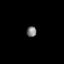
Tissue: prostate
Cell type: B cells
Senescence score: 0.8011
Nuclear area (px): 104
Mean DAPI intensity: 123.481